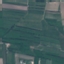
Land use / land cover class: PermanentCrop